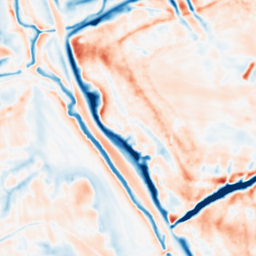
Category: multiscale
Decomposition family: dog_multiscale
Decomposition parameters: sigma_ratio: 1.6
n_scales: 4
base_sigma: 1
Upsampling method: sinc_hamming
Upsampling parameters: scale: 2
kernel_size: 8
Upsampling scale: 2